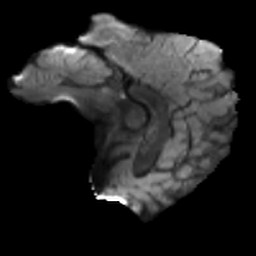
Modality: T2w
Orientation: sagittal
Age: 24
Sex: male
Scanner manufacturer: siemens
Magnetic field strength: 3 T
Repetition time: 3.5 s
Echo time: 0.086 s